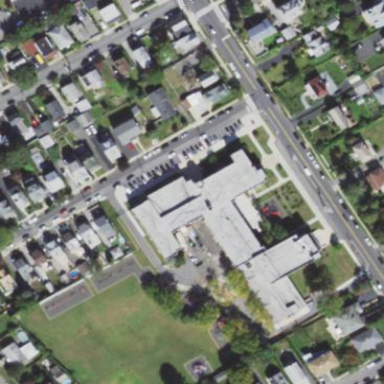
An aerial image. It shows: School building.